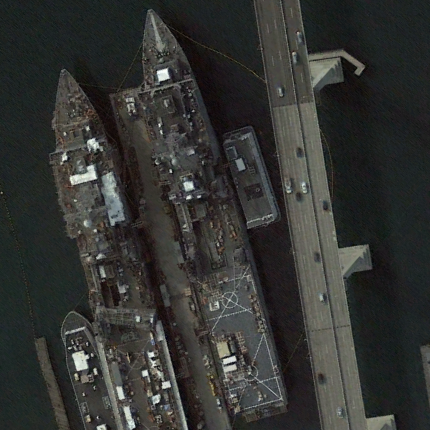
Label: combat